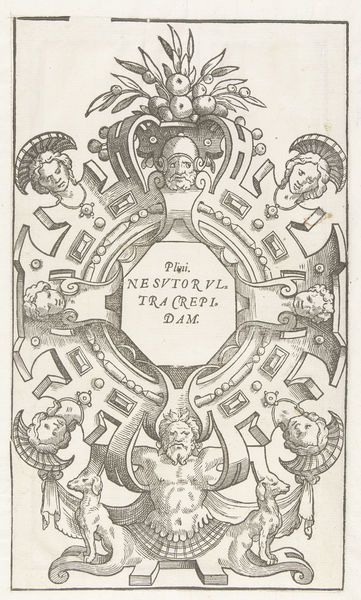
Titel: Achthoekige cartouche met een citaat van Plinius
Standort: Amsterdam
Institution: Rijksmuseum
Schlagwörter: king, men, people, white, women, black, print, flower, fruit, gods, greek, satyr, armor, helmet, drawing, paper, black and white, ornament, animals, dog, dogs, hats, illustration, sketch, devil, curls, faces, leaves, art, engraving, geometric, floral, god, shield, book, horns, zeus, ornamental, page, symbol, insignia, latin, heads, text, words, keyhole, queen, beards, helmets, dam, grotesque, demon, busts, title, logo, title page, stems, oranges, badge, kings, skatch, foxes, facees, plini, nesvtorvl, nesutorul, pliny, hsield, ždogs, 천사, 그림, 조각상, 명화, 조각, 할아버지, 그리스, 과일, 강아지, 종이, orabges